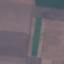
Land use / land cover: AnnualCrop